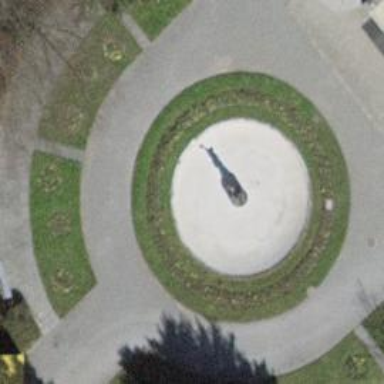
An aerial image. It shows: Fountain.